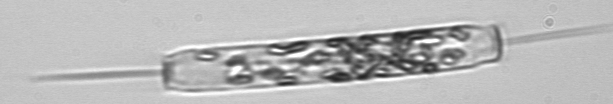
Label: Ditylum_brightwellii